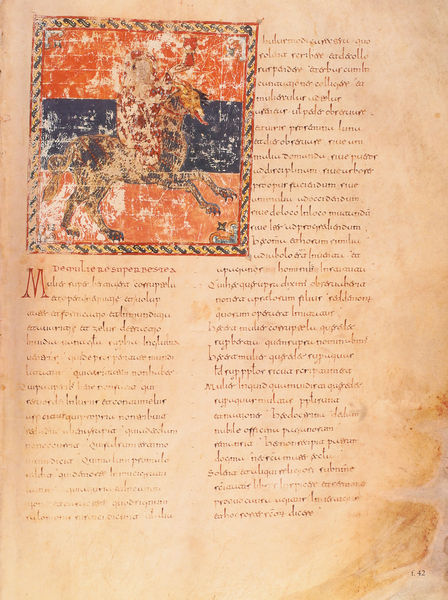
Titel: Beatus-Manuskript
Künstler: Magius
Institution: New York, Pierpont Morgan Library
Schlagwörter: blau, gemälde, gelb, orange, schwarz, zeichnung, rot, tier, ornament, bibel, rahmen, pferd, reiter, schrift, vergilbt, verzierung, buch, druck, initialen, seite, text, buchstaben, initiale, koloriert, krallen, ritter, buchseite, flecken, borde, quadrat, latein, stockflecken, gebrochen, buchmalerei, schadhaft, abgenutzt, m, 42, uchseite